Question: I am trying to add 4 navigation buttons at right side. On Clicking which I would be able to navigate to respective divs in the same page.(just like a single page design).
I am adding following lines of codes to create 4 navigation buttons at right side of the page.
'''
<div data-spy="affix" class="offset8 span1 well offset7 small">
<ul class="nav nav-list">
<a class=".move-1" data-target=".home-1-image"> A </a>
<a class=".move-1" data-target=".home-2-image"> B </a>
<a class=".move-1" data-target=".home-3-image"> C </a>
<a class=".move-1" data-target=".home-4-image"> D </a>
</ul>
</div>
'''
But those lines of codes are not placing my 4 buttons at extreme right. Check snapshot.

Which bootstrap classes can be used to make it place at extreme right side and those should be fixed in position. (responsiveness should be well taken care of).
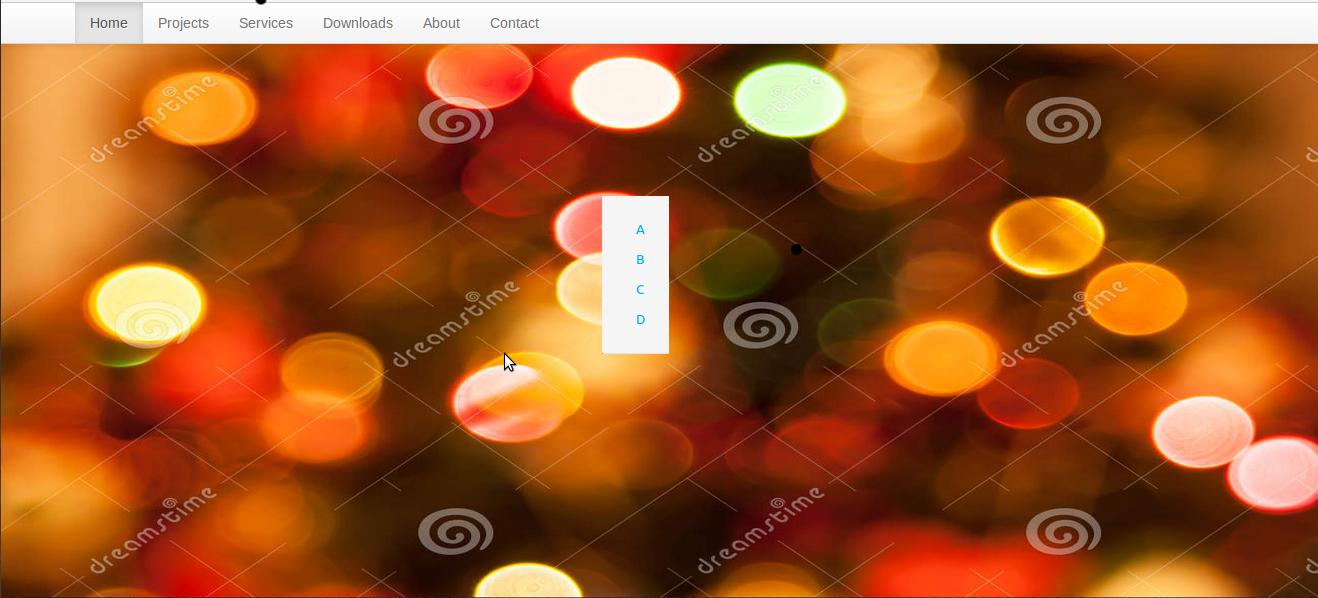
Answer: You actually need to use navbar-right, as I found out from <URL> and used in my code:
'''
<div class="navbar-collapse collapse navbar-right" >
<ul class="nav navbar-nav">
<li class="active"><a href="#">Home</a></li>
<li><a href="#about">About</a></li>
<li><a href="#contact">Contact</a></li>
<li class="dropdown">
<a href="#" class="dropdown-toggle" data-toggle="dropdown">Dropdown <span class="caret"></span></a>
<ul class="dropdown-menu pull-right" role="menu">
<li><a href="#">Action</a></li>
<li><a href="#">Another action</a></li>
<li><a href="#">Something else here</a></li>
<li class="divider"></li>
<li class="dropdown-header">Nav header</li>
<li><a href="#">Separated link</a></li>
<li><a href="#">One more separated link</a></li>
</ul>
</li>
</ul>
</div><!--/.nav-collapse -->
'''